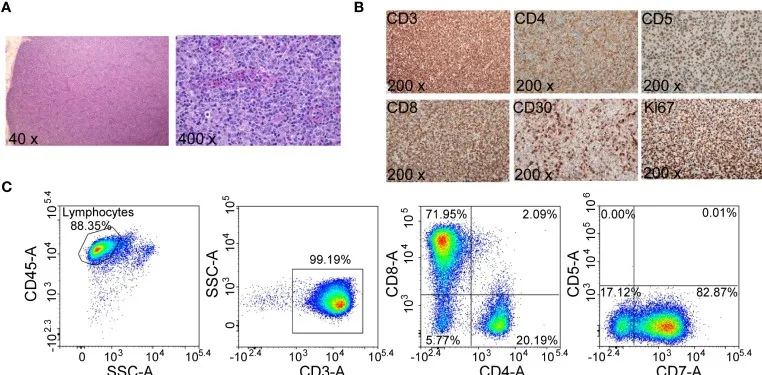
Hyperplastic T cells in inguinal lymph node turned out to be expanded CAR-T cells. (A) Histopathological microphotograph (hematoxylin and eosin, 40x and 400x). Normal structure of lymph node disappeared, and no lymph sinus and lymph follicles were found. The hyperplastic T cells are large in size, rich in cytoplasm, vacuolated nuclei with obvious nucleoli, and have a certain degree of atypia.
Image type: pathology (h&e)